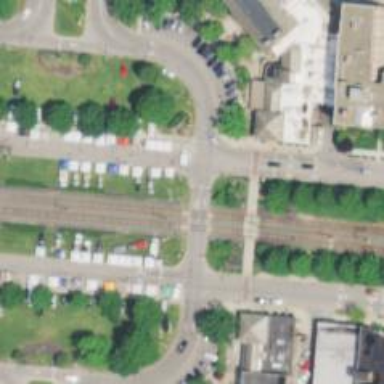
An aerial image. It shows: Railway crossing.